Field crop: tomato
Growth stage: 2
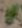
Species: solanum